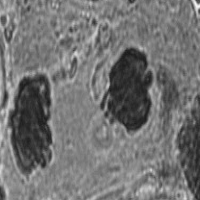
Label: telophase